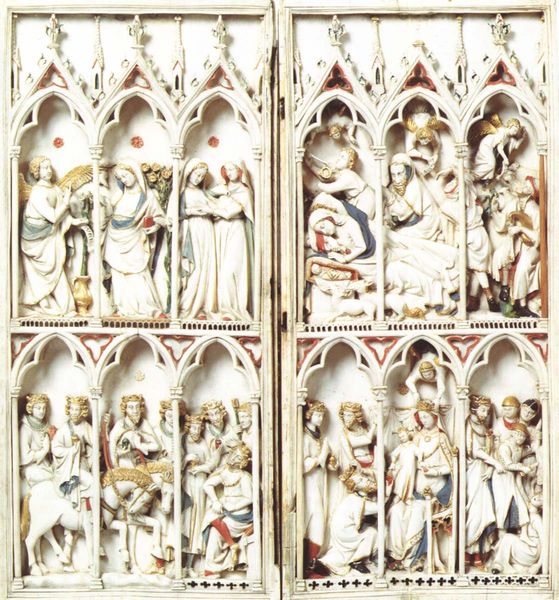
Titel: Szenen aus dem Marienleben, franz. Diptychon
Institution: Florenz, Bargello
Schlagwörter: blau, flügel, mann, schlaf, weiß, frauen, gelb, menschen, fenster, frau, holz, licht, männer, säulen, rot, tiere, alt, bart, blond, falten, kirche, gold, haare, kind, mutter, krone, esel, pferd, pferde, engel, krug, relief, bogen, weis, figuren, könig, bett, palmwedel, faltenwurf, antike, kreuz, türme, schlicht, altar, schnitzerei, kreuze, statuen, spitzbögen, jesus, griechenland, elisabeth, heilige, anbeten, gothik, maria, madonna, jerusalem, verkündigung, elfenbein, kronen, jesuskind, einzug, engelsflügel, biblische figuren